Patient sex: M
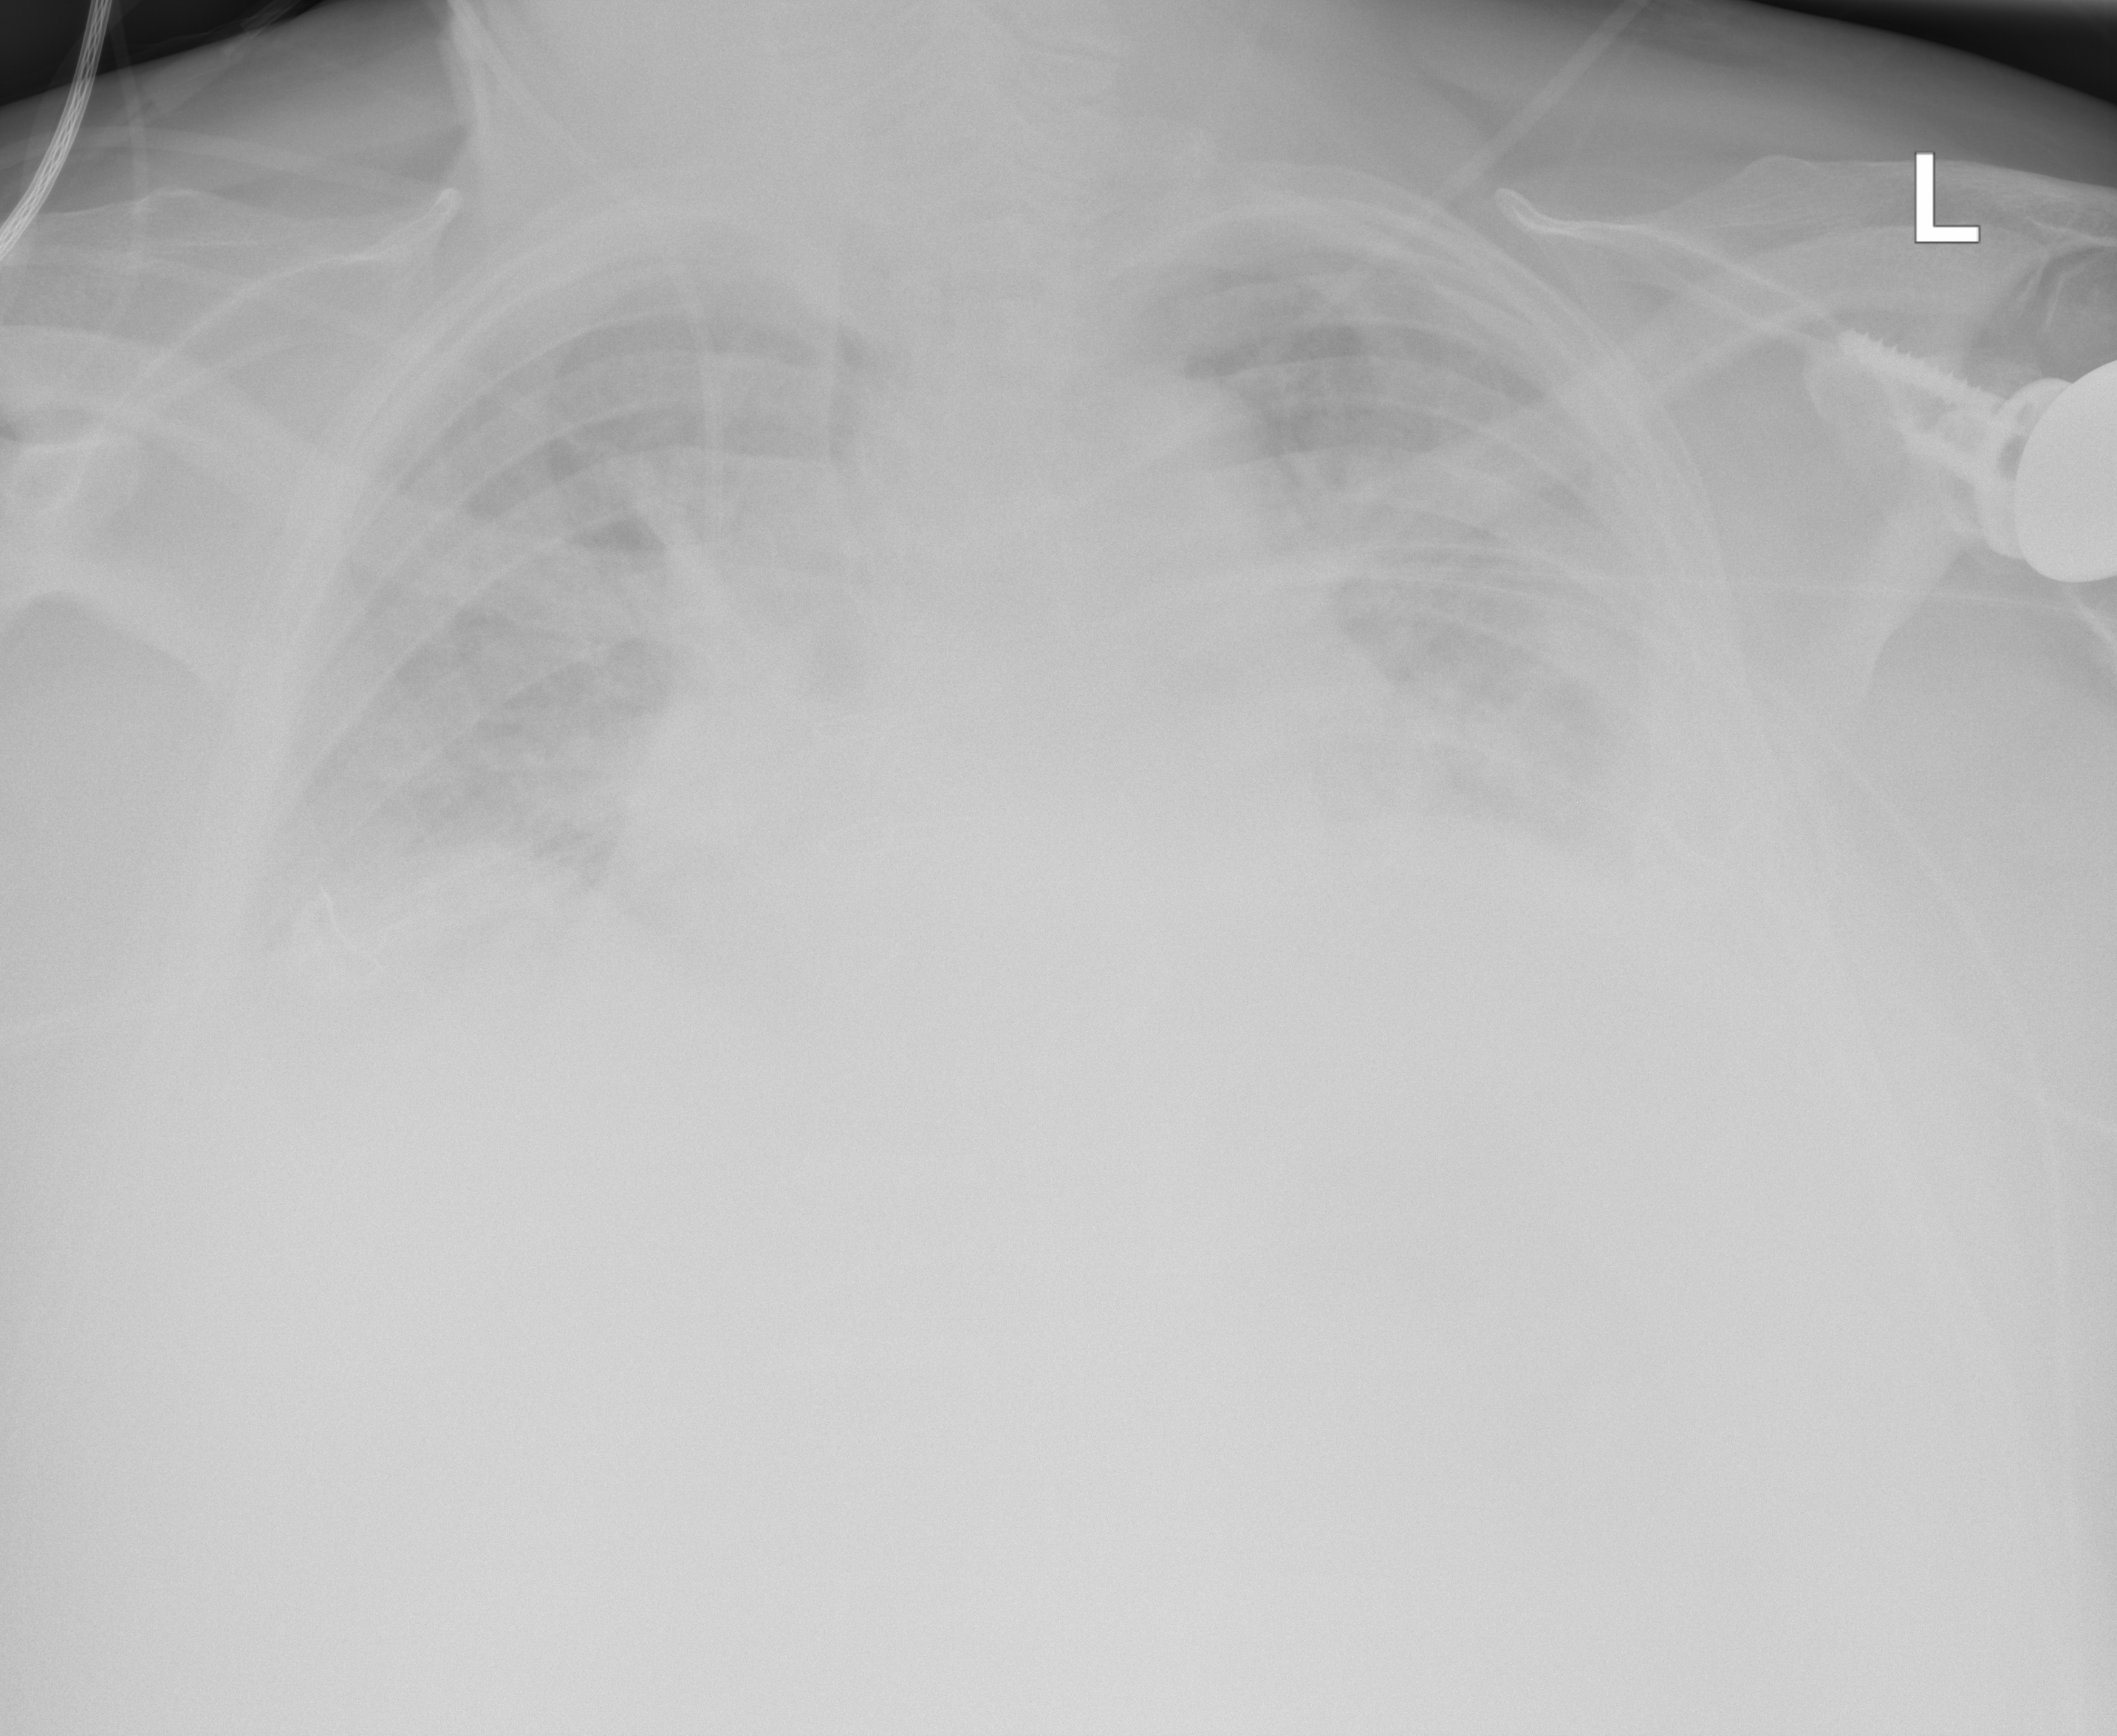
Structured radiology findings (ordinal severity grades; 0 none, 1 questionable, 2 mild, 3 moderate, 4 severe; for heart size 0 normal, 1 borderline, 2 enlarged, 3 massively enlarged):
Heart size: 2
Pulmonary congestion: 0
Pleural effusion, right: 2
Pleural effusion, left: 2
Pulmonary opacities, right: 0
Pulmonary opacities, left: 0
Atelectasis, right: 2
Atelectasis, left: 3